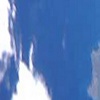
Label: water